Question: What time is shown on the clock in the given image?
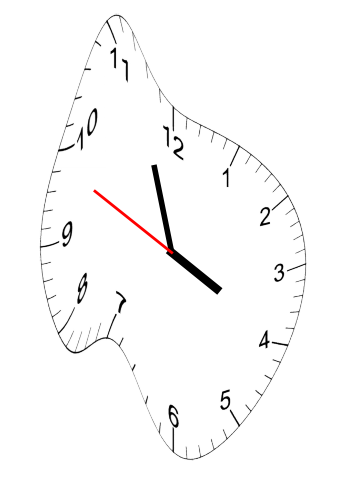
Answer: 03:56:49